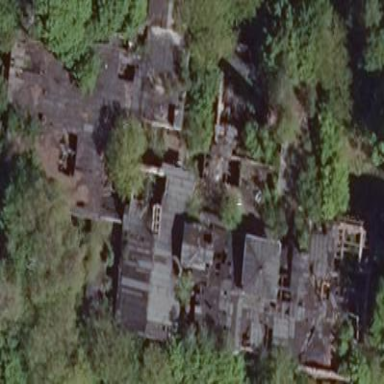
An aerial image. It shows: Ruins of building.